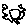
Label: sun